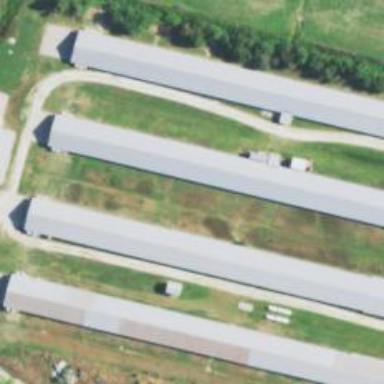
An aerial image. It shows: Farm auxiliary building.